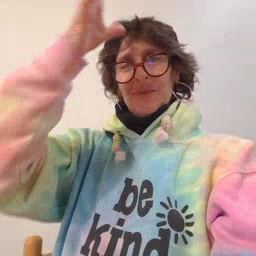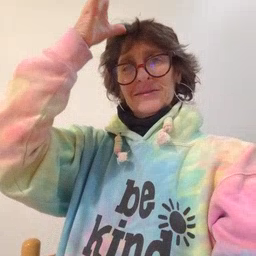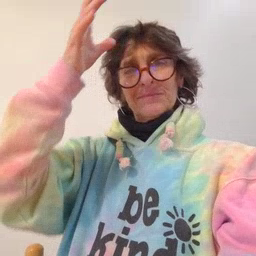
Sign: dad